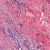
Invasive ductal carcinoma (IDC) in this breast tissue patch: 1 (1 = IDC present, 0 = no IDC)